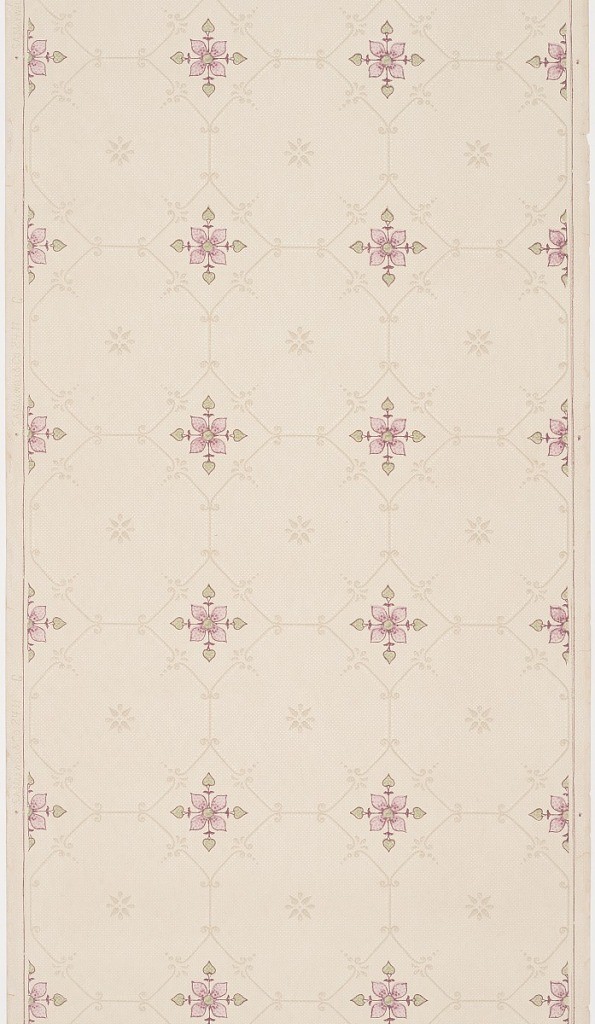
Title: Ceiling paper
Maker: Maxwell & Co., S.A., Chicago, Illinois, USA
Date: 1905–1915
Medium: Machine-printed paper, liquid mica
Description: On textured light gray-lavender ground, light green treillage in octagonal shape containing singular purple flowers with four green leaves.